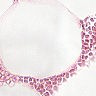
Metastatic tissue present: no